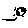
Label: moon